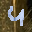
Label: 4